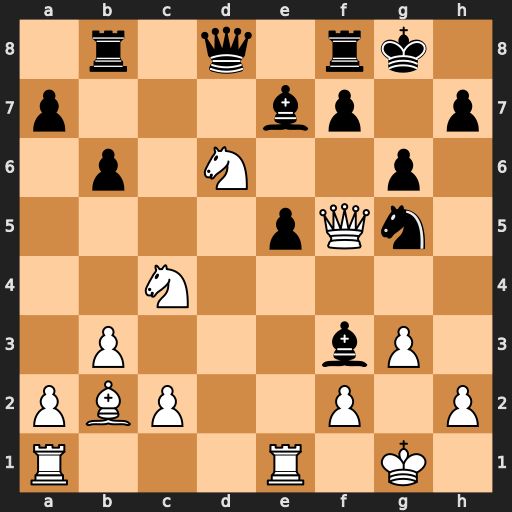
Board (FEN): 1r1q1rk1/p3bp1p/1p1N2p1/4pQn1/2N5/1P3bP1/PBP2P1P/R3R1K1
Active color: w
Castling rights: -
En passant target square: -
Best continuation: Qxe5 f6 Qxe7 Qxe7 Rxe7